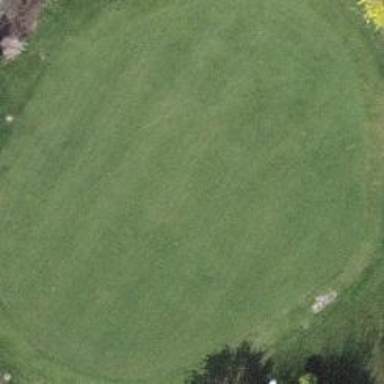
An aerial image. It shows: Green golf area with grass land use.